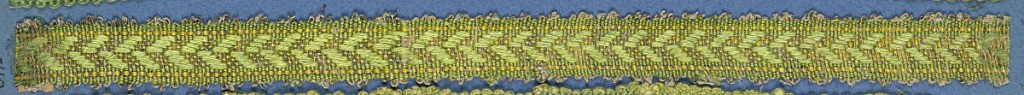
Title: Trimming
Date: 19th century
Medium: silk Technique: woven
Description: Trimming fragment with green and silver lines alternately arranged to form chevrons.